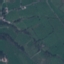
Land use / land cover class: Pasture